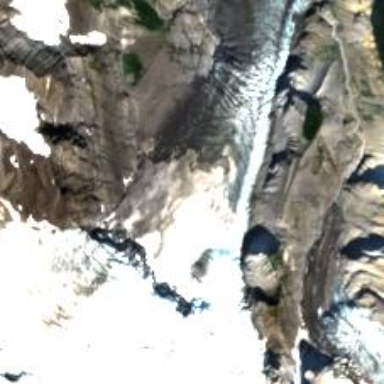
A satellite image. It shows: Stunning view of glacier.